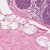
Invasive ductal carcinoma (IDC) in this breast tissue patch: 0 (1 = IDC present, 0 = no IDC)